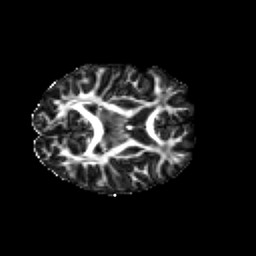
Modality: FA
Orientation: axial
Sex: male
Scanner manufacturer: siemens
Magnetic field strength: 3 T
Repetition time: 5 s
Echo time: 0.071 s